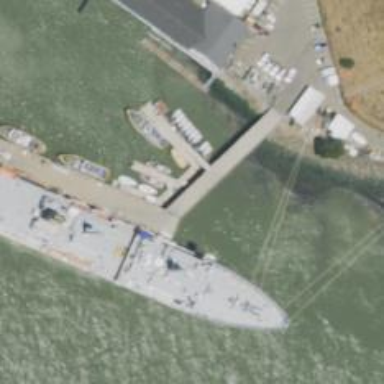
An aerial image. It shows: Pier with mooring facilities.